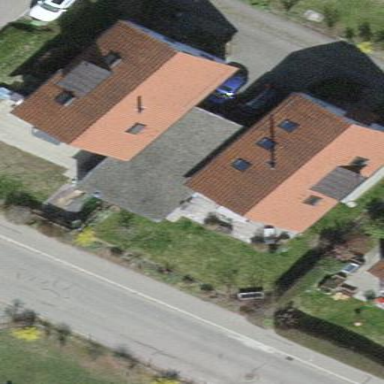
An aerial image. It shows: Garage.